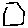
Label: hexagon